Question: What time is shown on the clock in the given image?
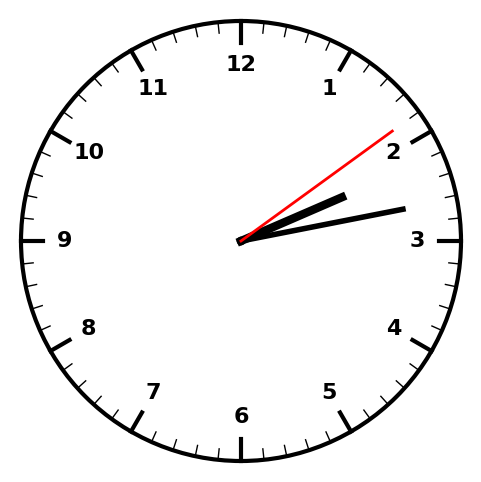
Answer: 02:13:09